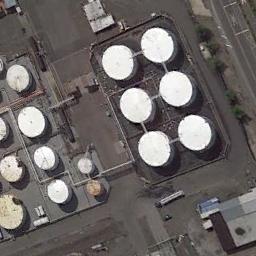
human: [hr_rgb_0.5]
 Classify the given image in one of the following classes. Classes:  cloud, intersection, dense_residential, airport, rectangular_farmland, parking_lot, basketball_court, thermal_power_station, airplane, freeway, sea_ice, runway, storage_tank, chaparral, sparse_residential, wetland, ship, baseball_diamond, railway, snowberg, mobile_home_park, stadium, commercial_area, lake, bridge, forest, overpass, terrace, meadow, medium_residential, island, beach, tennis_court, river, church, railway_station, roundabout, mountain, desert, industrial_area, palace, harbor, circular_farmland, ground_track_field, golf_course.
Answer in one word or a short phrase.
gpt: storage_tank